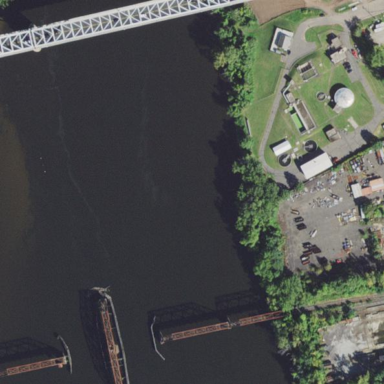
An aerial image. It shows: View of wastewater plant.